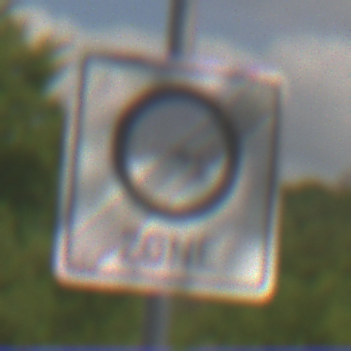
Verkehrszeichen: EndeUmweltzone
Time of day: Midday
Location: Outdoor (RoadRail)
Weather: PartlyCloudy
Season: NotSpecified
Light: Natural